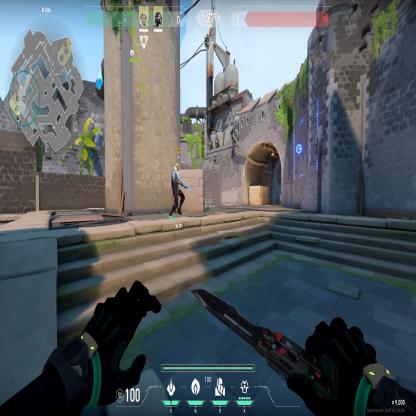
Label: teammate